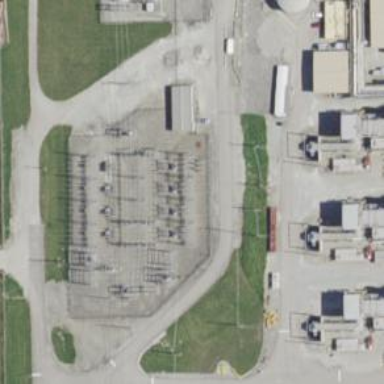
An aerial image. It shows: Switch used for power control.